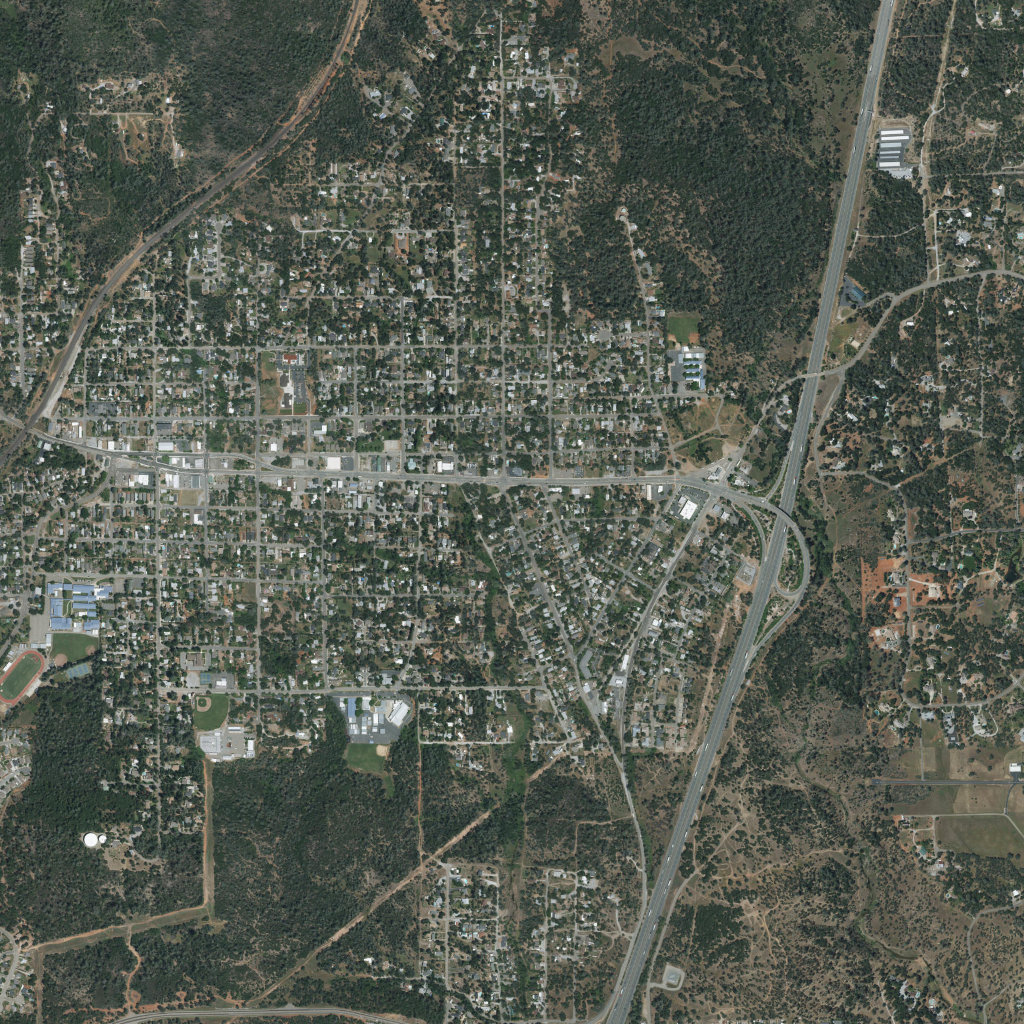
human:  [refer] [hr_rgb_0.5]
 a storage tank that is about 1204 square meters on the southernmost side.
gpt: <box>[[8, 81, 9, 82, 0]]</box>

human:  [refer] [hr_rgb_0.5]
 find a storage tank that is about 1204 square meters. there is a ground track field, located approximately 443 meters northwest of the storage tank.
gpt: <box>[[8, 81, 9, 82, 0]]</box>

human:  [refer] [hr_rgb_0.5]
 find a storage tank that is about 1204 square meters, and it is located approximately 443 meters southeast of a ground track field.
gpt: <box>[[8, 81, 9, 82, 0]]</box>